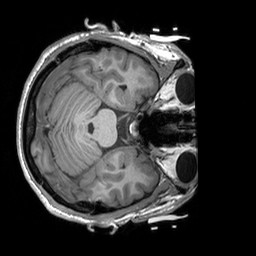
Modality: T1w
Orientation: axial
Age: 22
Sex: male
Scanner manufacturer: siemens
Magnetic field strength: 3 T
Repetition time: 2.3 s
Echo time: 0.00303 s